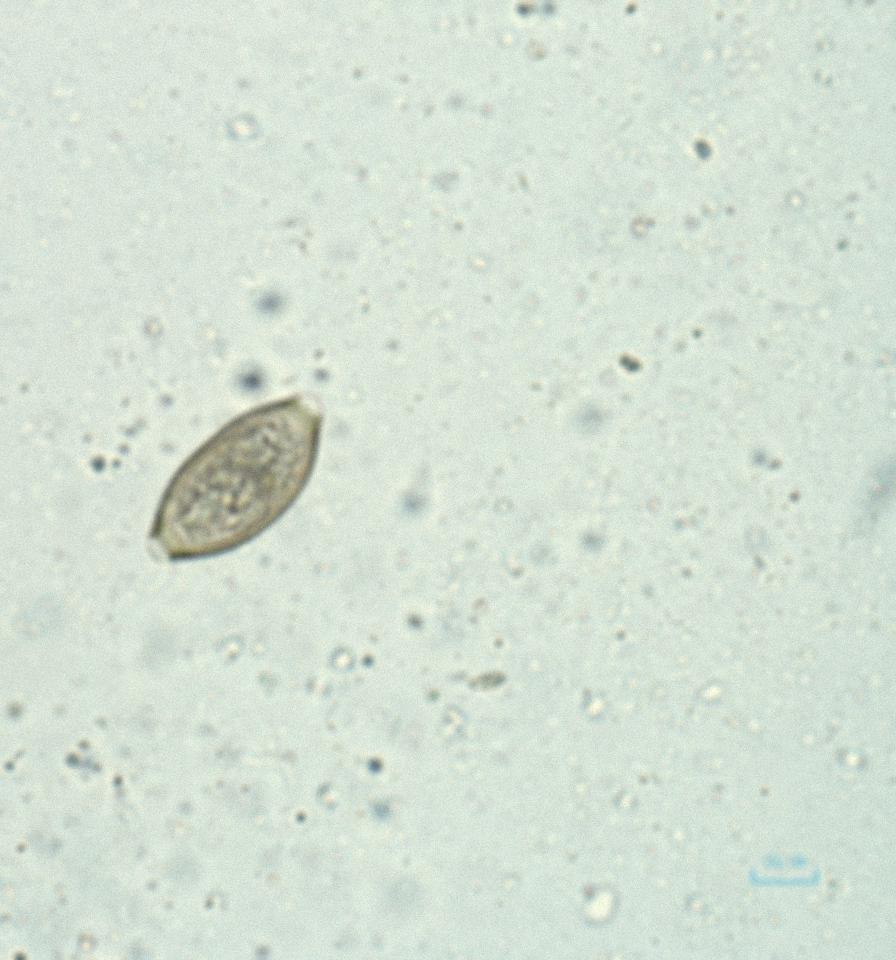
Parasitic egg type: Trichuris trichiura